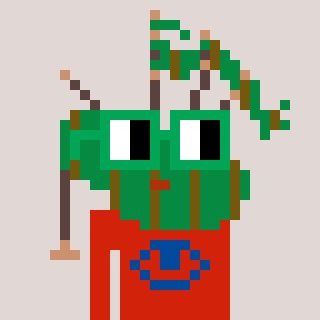
a pixel art character with square green glasses, a bagpipe-shaped head and a red-colored body on a warm background